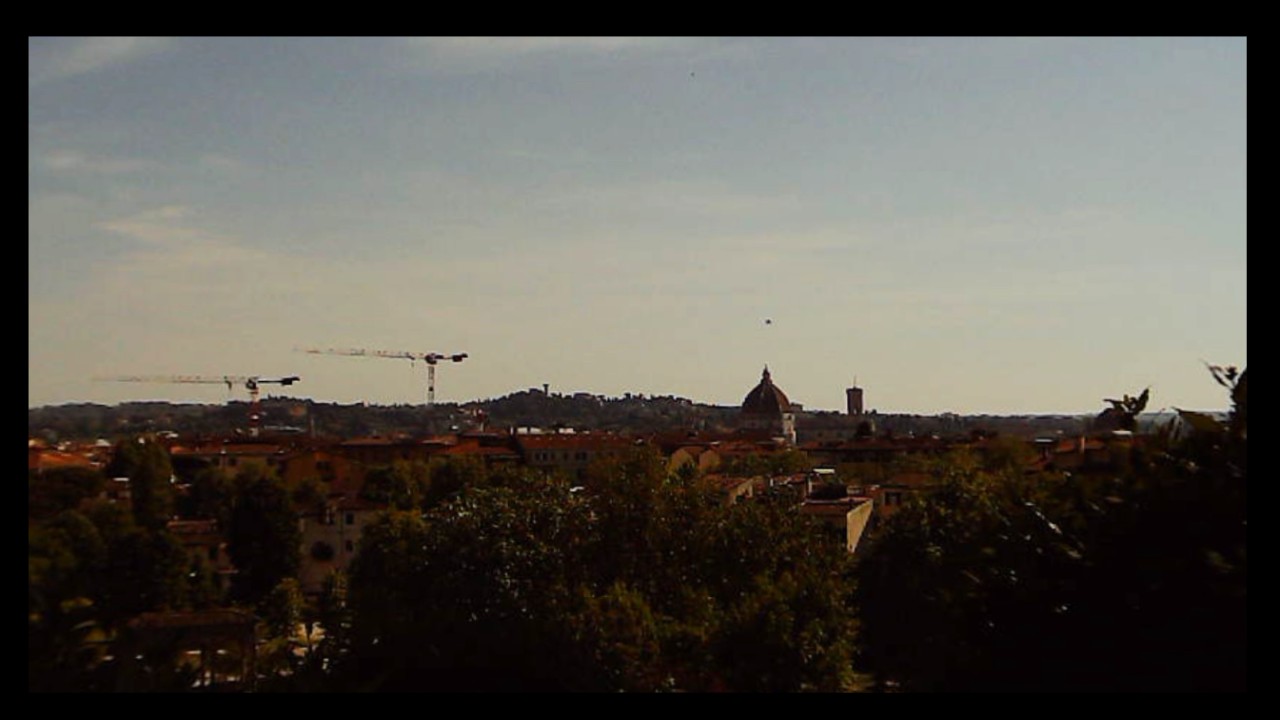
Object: DarwinFPV cineape20